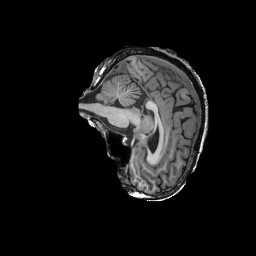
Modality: T1w
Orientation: sagittal
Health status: ill
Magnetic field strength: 3 T